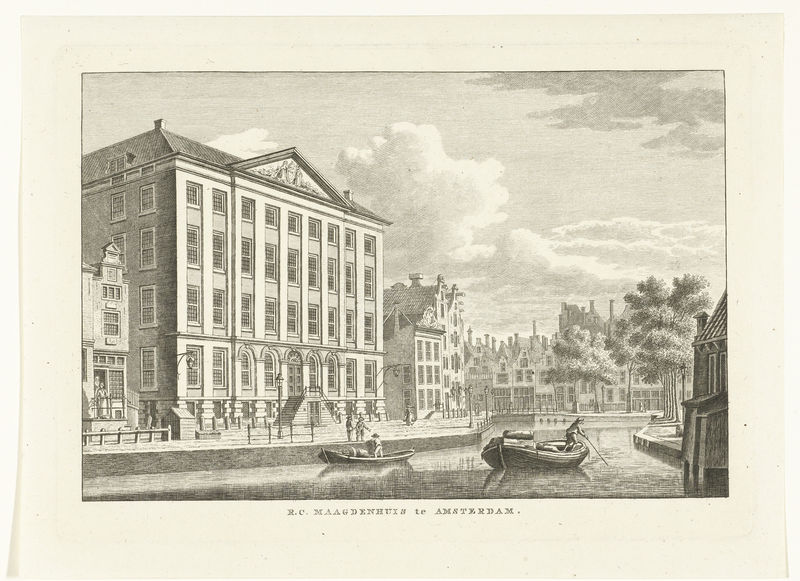
Titel: Stadsgezicht met Maagdenhuis te Amsterdam
Künstler: Carel Frederik (I) Bendorp
Standort: Amsterdam
Institution: Rijksmuseum
Schlagwörter: fluss, fenster, zeichnung, gebäude, haus, holland, niederlande, boot, giebel, druck, fahren, amsterdam, grachten, gliederung, maagdenhuis